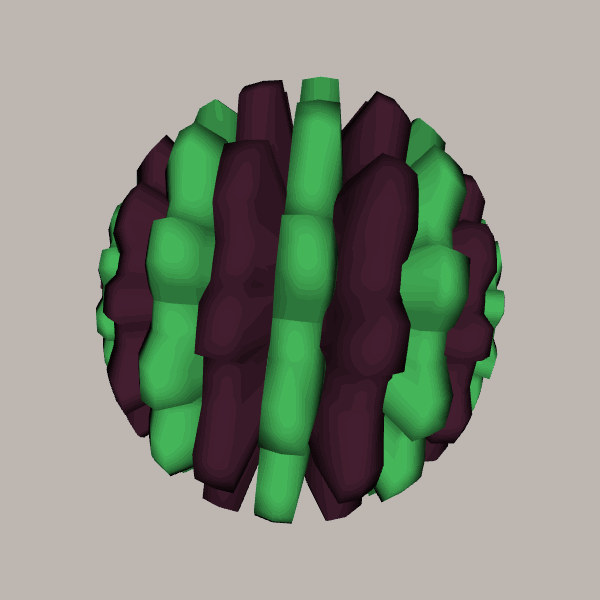
Background: light